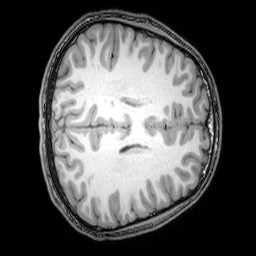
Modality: T1w
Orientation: axial
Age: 21
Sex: male
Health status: healthy
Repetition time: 0.081 s
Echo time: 0.037 s